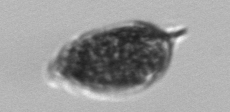
Label: Prorocentrum_micans